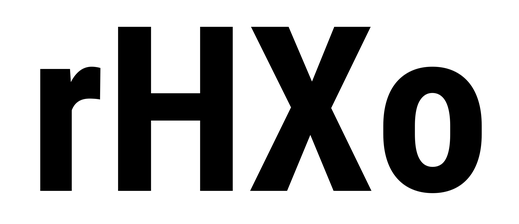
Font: Roboto_Condensed_Bold